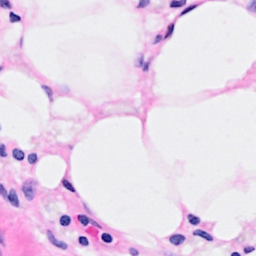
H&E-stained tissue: Breast